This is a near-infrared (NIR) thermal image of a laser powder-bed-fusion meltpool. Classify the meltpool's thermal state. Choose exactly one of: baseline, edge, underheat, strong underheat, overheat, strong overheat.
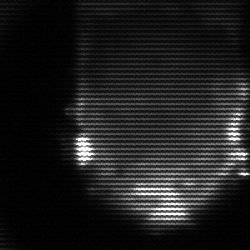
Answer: baseline